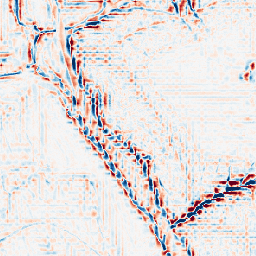
Category: wavelet
Decomposition family: wavelet_dwt
Decomposition parameters: wavelet: db2
level: 3
Upsampling method: bicubic_16x
Upsampling parameters: scale: 16
Upsampling scale: 16